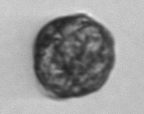
Label: Alexandrium_catenella